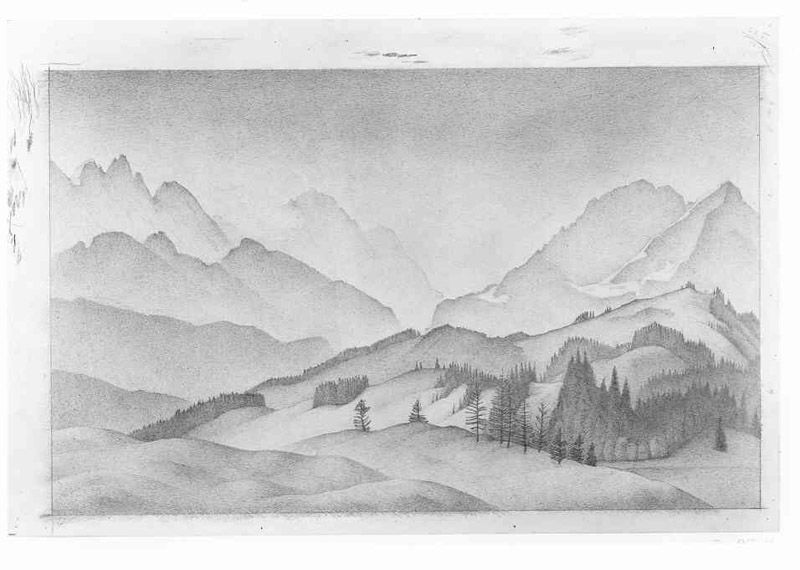
Titel: Alpenlandschaft mit Wetterstein
Künstler: Alexander Kanoldt
Standort: Karlsruhe
Institution: Staatliche Kunsthalle Karlsruhe
Schlagwörter: baum, berg, dunkel, felsen, gemälde, himmel, schatten, weiß, wolken, aquarell, bäume, landschaft, frau, grau, hell, schwarz, skizze, vordergrund, zeichnung, eis, schnee, wiese, wolke, rahmen, bild, ebene, einsamkeit, feld, felder, ferne, horizont, hügel, natur, weite, einsam, wege, wiesen, boden, blatt, tal, wald, rund, stilleben, papier, berge, dolomiten, gebirge, gipfel, gletscher, kamm, leer, dunst, grafik, graphik, nebel, siebdruck, kahl, hochgebirge, massiv, schlucht, winter, wolkenlos, rand, stille, tannen, stämme, spitz, nadel, hoch, menschenleer, panorama, punkte, tusche, eckig, bayern, alpen, kohle, minimalistisch, wälder, abhänge, berggipfel, druck, lithographie, schwarz-weiß, täler, schluchten, schraffur, radierung, stich, konturen, bleistift, nadelbaum, tanne, flora, trüb, flecken, karg, schwingen, fauna, nadelbäume, fichten, kiefern, nadelwald, hänge, tirol, graustufen, bau, grat, schroff, graphit, forst, zackig, grafit, höhen, nordalpin, schneereste, bleicstift, lithograhie, tal landschaft, hberge, siebdruk, naturbelassen, entlegen, schneeflecken, lbleistift